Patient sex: M
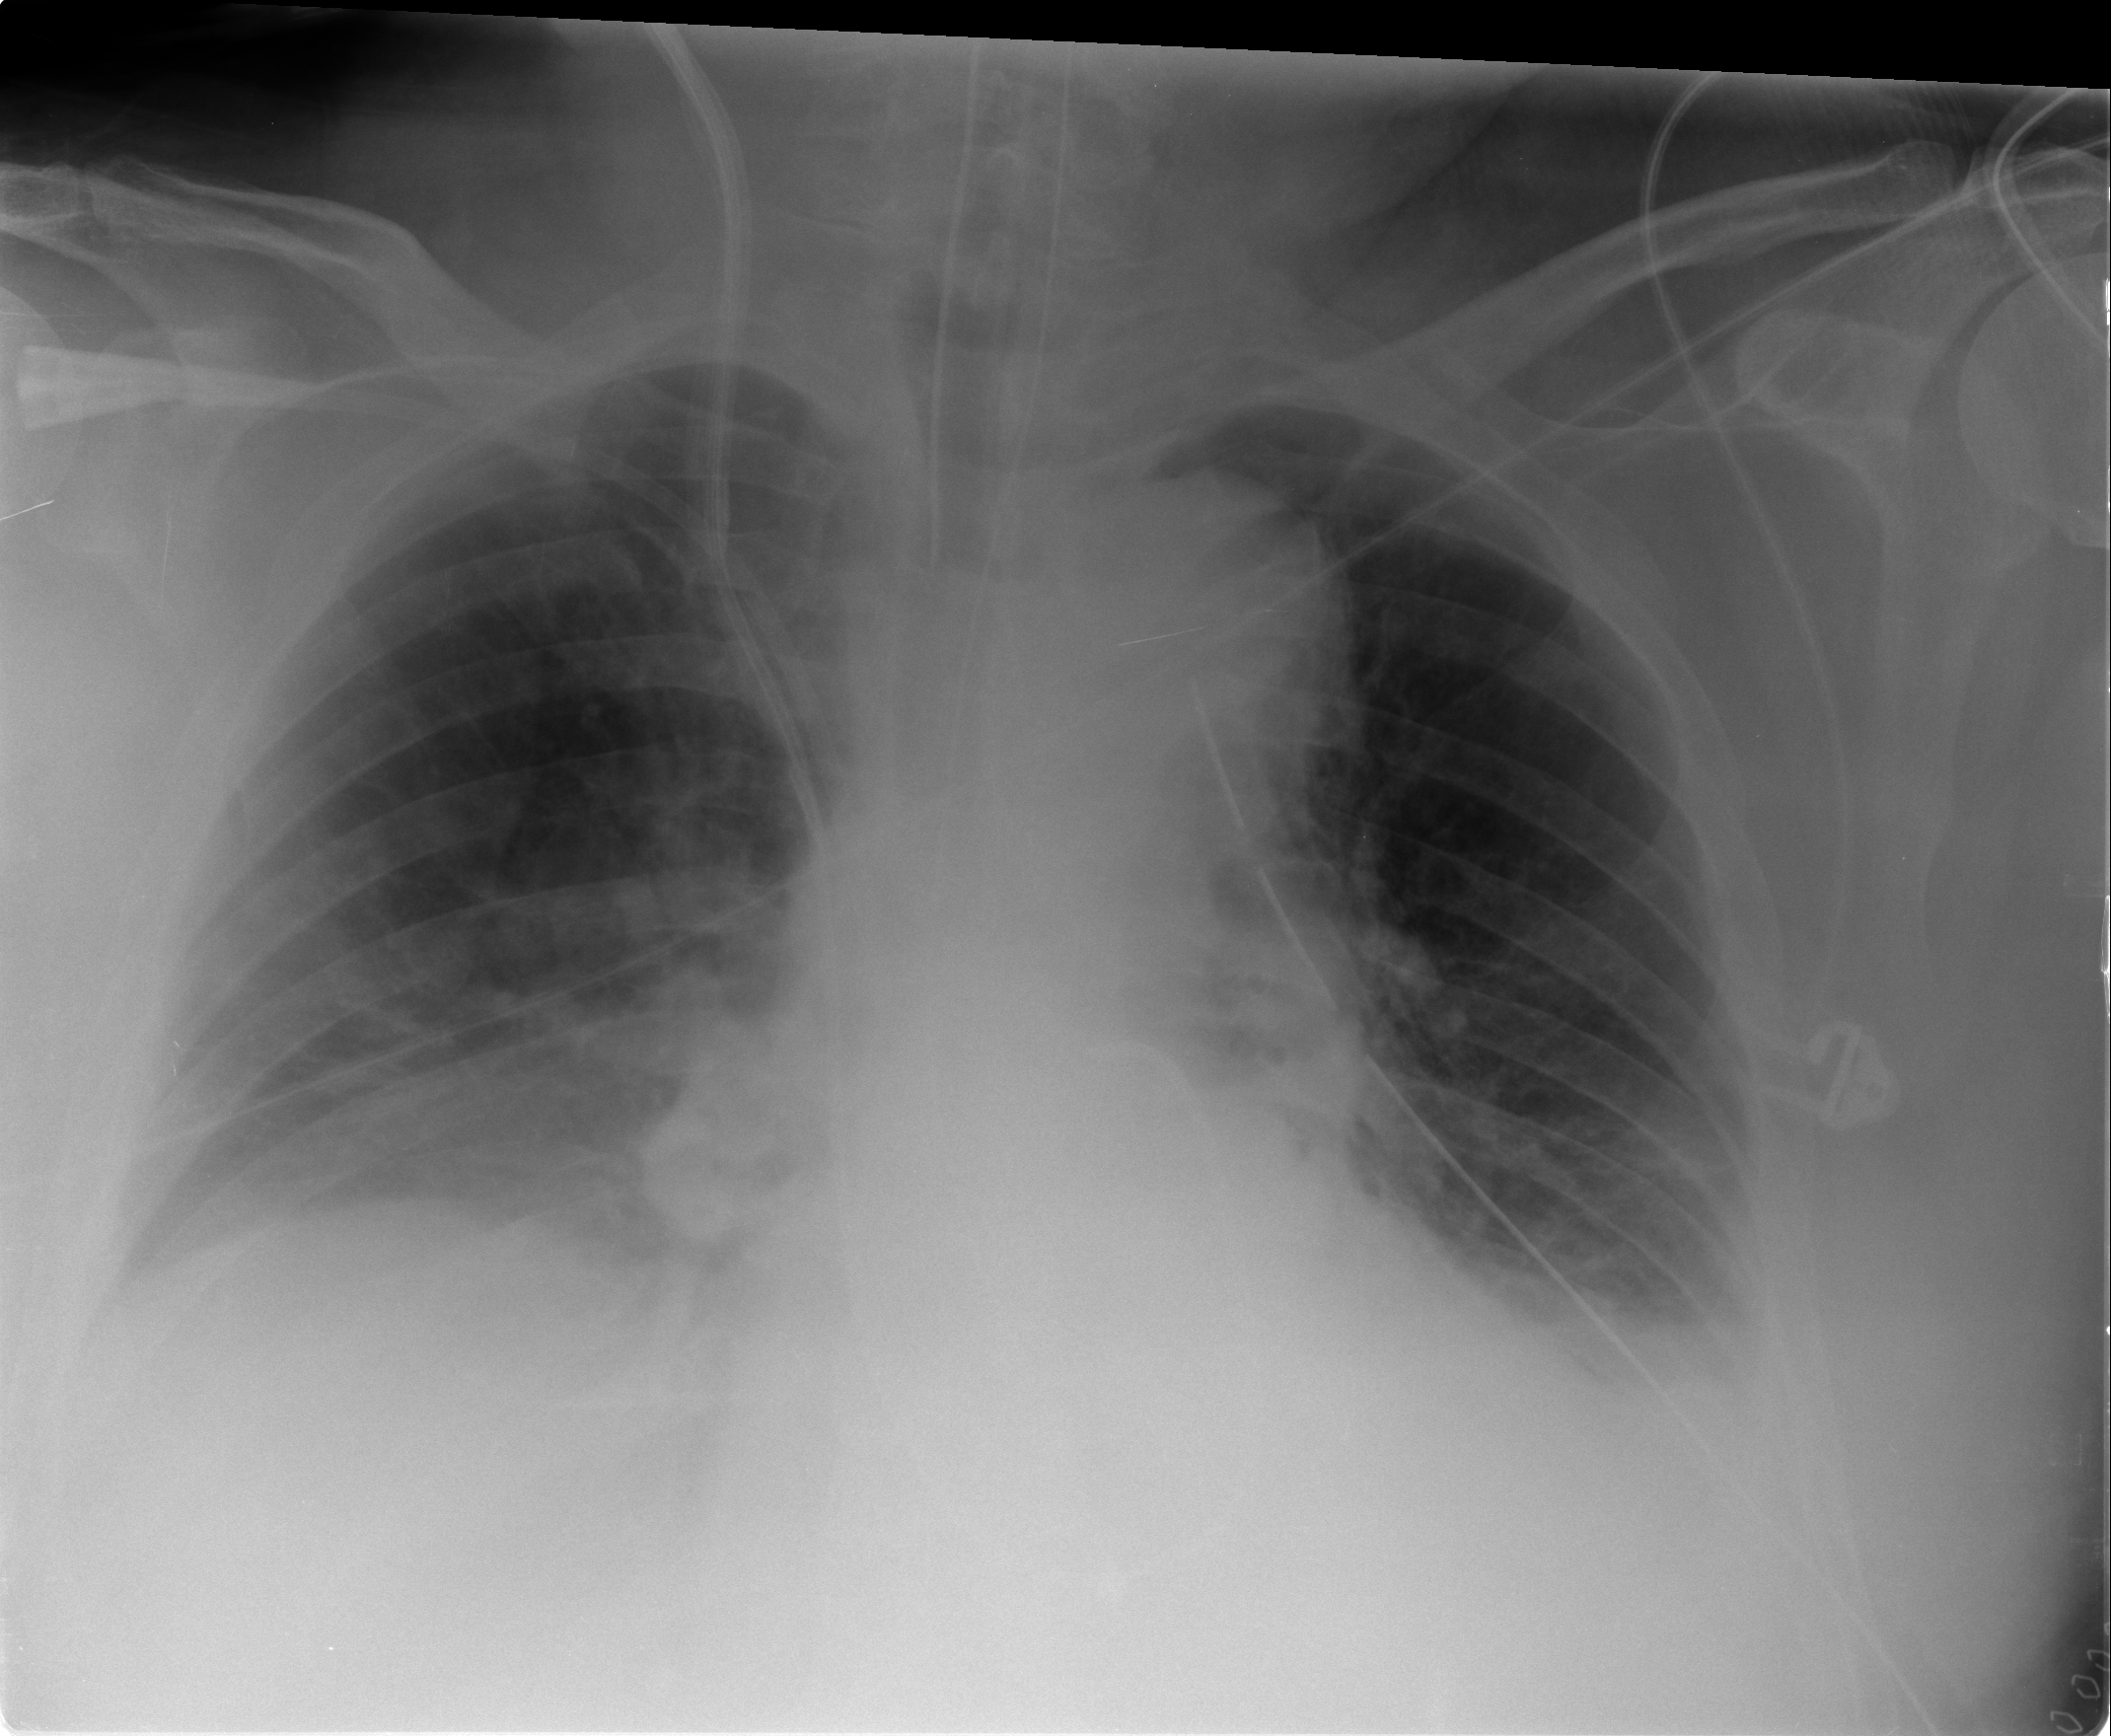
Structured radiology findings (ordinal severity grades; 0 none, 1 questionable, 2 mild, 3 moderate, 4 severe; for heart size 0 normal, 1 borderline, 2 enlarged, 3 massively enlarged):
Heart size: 0
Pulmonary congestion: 1
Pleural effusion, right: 0
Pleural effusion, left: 2
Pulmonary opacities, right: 1
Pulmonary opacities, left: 0
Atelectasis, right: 2
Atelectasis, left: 1